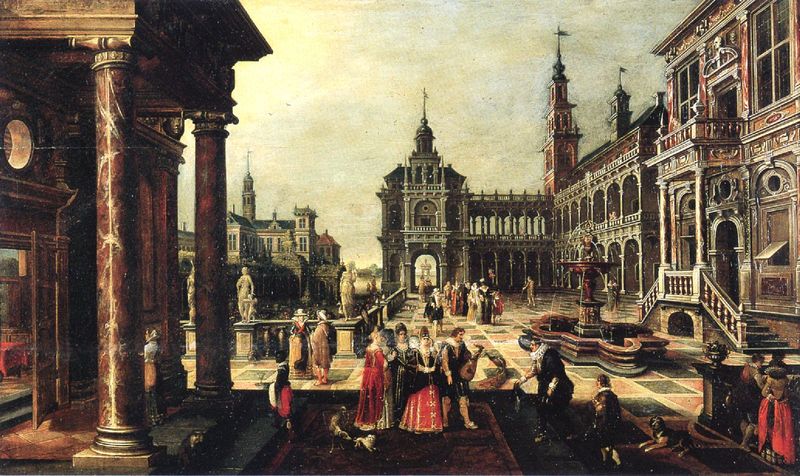
Titel: Palastarchitektur, Nachahmung nach Paul Vredeman de Vries; Brückeburg, Philipp-Ernst Fürst zu Schaumberg
Schlagwörter: gemälde, menschen, stadt, marmor, säulen, gebäude, hunde, rot, gesellschaft, bildnis, reiche, kirche, reich, adel, musiker, brunnen, turm, springbrunnen, venedig, hof, platz, treppe, loggia, antike, türme, palast, palazzo, portal, skulpturen, laute, begrüßung, brunne, mamor, piazza, edle, hoff, marmorsäulen, mamorsäulen, graphische tiefe, steintatuen